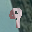
Label: 9